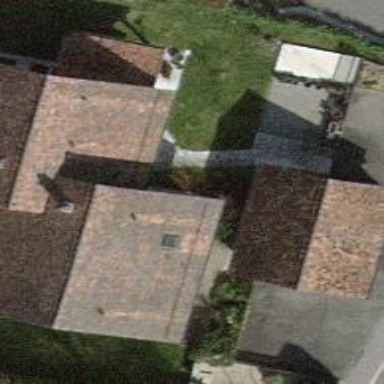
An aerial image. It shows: Group of garages.